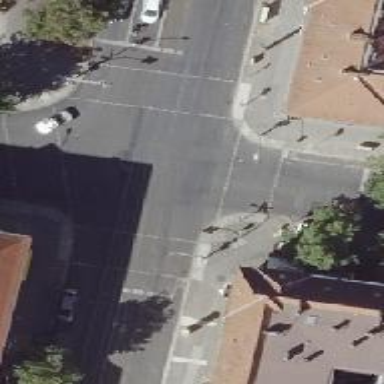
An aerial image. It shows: Crossing with traffic signals.